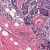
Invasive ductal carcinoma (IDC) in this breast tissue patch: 0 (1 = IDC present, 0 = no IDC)